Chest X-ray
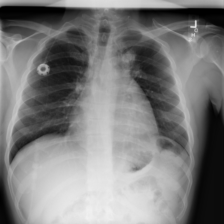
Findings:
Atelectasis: negative
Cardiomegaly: negative
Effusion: negative
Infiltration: positive
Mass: negative
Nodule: negative
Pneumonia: negative
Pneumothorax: negative
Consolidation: negative
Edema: negative
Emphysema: negative
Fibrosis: negative
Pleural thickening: negative
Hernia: negative